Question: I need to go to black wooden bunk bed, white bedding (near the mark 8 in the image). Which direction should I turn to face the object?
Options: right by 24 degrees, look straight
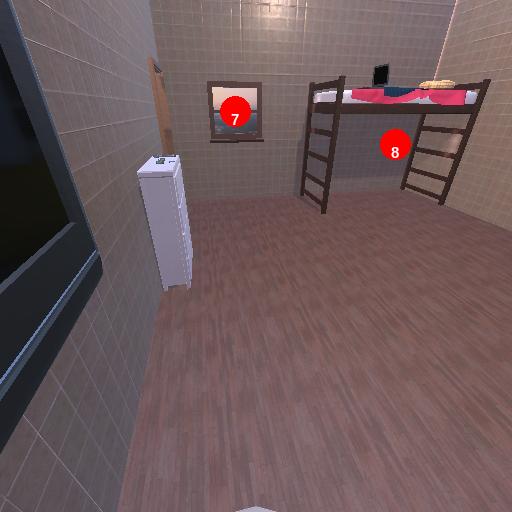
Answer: right by 24 degrees